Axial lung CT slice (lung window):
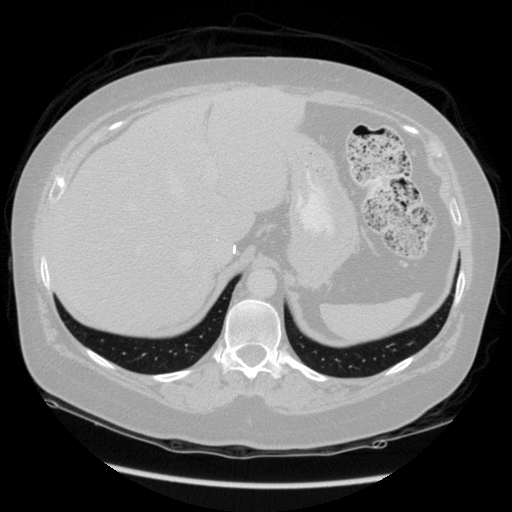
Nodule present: no